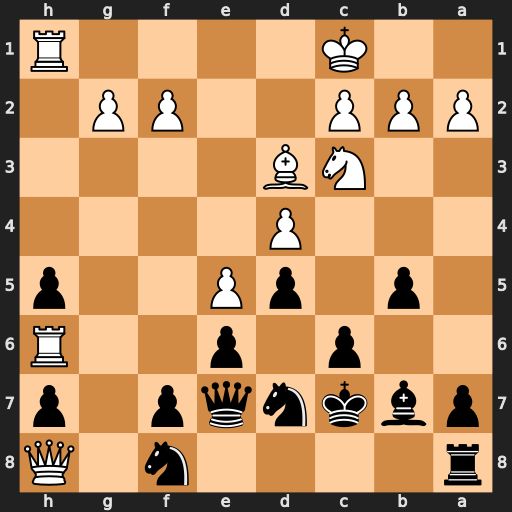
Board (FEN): r4n1Q/pbknqp1p/2p1p2R/1p1pP2p/3P4/2NB4/PPP2PP1/2K4R
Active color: b
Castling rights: -
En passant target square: -
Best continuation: Qg5+ Kd1 Qxh6